七年级 · 计数
现今某运动软件被越来越多的人关注和喜爱,某兴趣小组随机调查了某市50名教师某日该运动软件中的步数情况并进行统计整理, 绘制了如下统计表及如图所示的统计图(均不完整):

| 步数 $x$ | 频数 | 频率 |
| :---: | :---: | :---: |
| $0 \leq x<4000$ | 8 | $a$ |
| $4000 \leq x<8000$ | 15 | 0.3 |
| $8000 \leq x<12000$ | 12 | $b$ |
| $12000 \leq x<16000$ | $c$ | 0.2 |
| $16000 \leq x<20000$ | $d$ | 0.04 |
| $20000 \leq x<24000$ |  |  |

请根据以上信息, 解答下列问题:

(1)求出 $a 、 b 、 c 、 d$ 的值并补全频数分布直方图;

(2)本市约有37800名教师, 用调查的样本数据估计日行走步数超过12000(包含 12000)的教师有多少名;

（3)若在50名被调查的教师中，选取日行走步数超过16000(包含16000)的2名教师与大家分享心得, 求被选取的2名教师日行走步数恰好都在20000以上(包含20000)的概率.
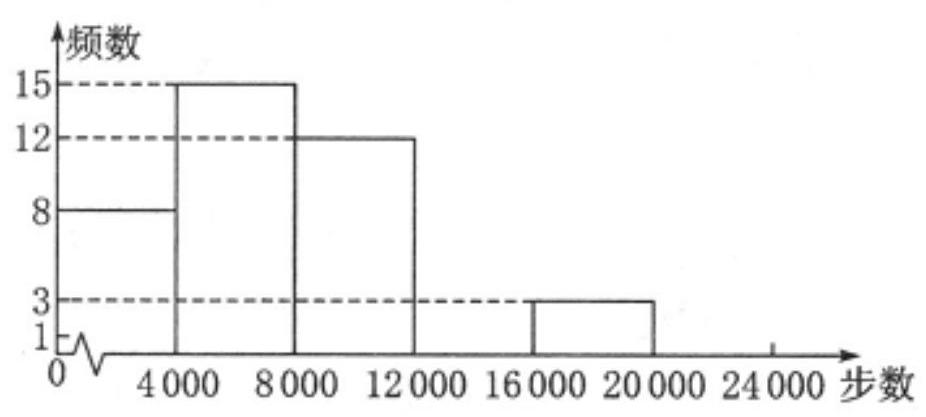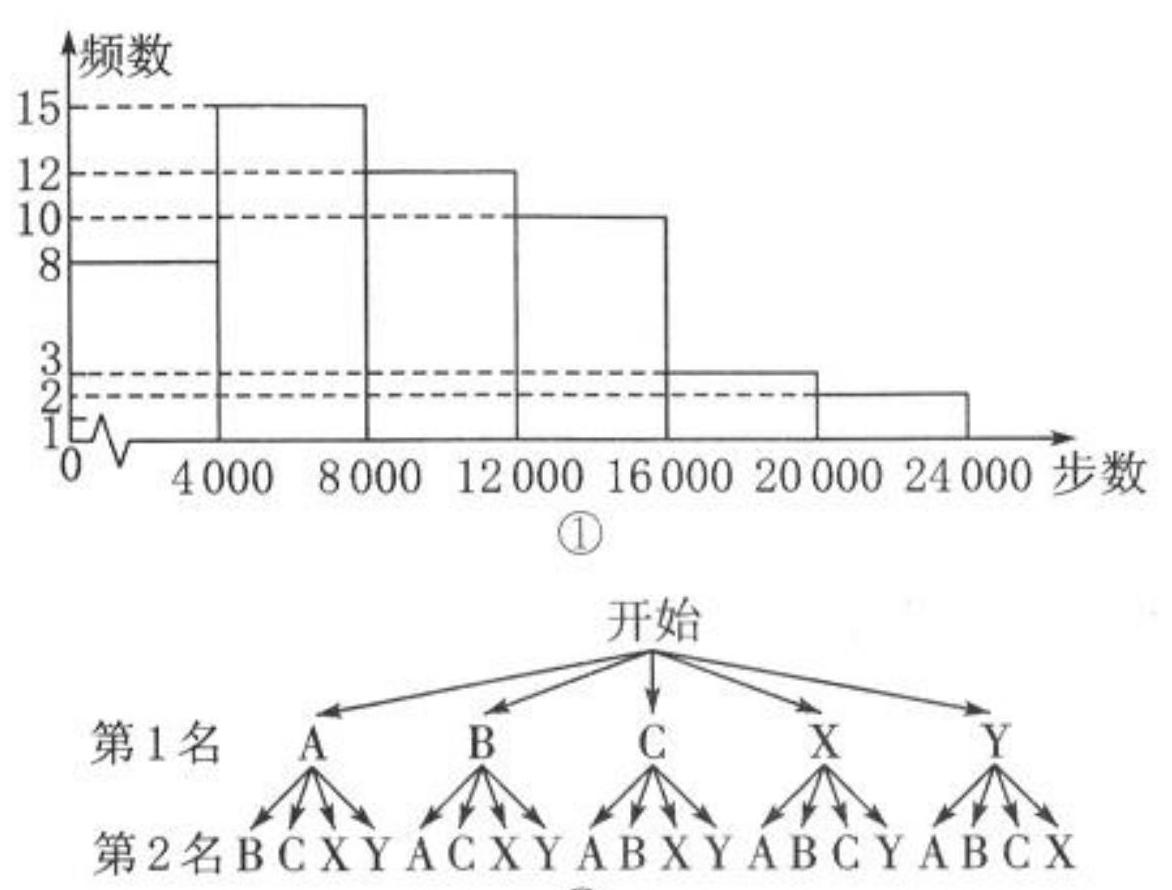
答案: 【答案】解: (1) $a=8 \div 50=0.16, b=12 \div 50=0.24, c=50 \times 0.2=10, d=$ $50 \times 0.04=2$,

补全频数分布直方图如图 (1) 所示;

(2) $37800 \times(0.2+0.06+0.04)=11340$ (名).

答: 估计日行走步数超过12000(包含12000)的教师有11340名 .

(3)设步数 $x$ 满足 $16000 \leq x<20000$ 的 3 名教师分别为 $A 、 B 、 C$,步数 $x$ 满足 $20000 \leq x<24000$ 的 2 名教师分别为 $X 、 Y$, 画树状图如图 (2)所示.

从树状图可以看出随机选取日行走步数超过16000(包含16000)的2名教师共有 20 种等可能的结果,

其中被选取的 2 名教师日行走步数恰好都在 20000 以上(包含20000)的有 $(X, Y) 、(Y, X)$ 这 2种结果,

$\therefore P[$ 被选取的2名教师日行走步数恰好都在20000以上(包含20000) $]=\frac{2}{20}=\frac{1}{10}$.

(2)

【解析】见答案.